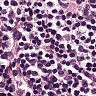
Metastatic tissue present: no